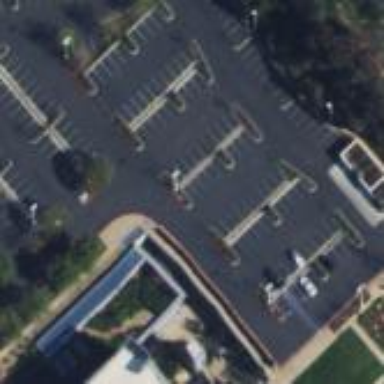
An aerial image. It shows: Parking area.